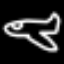
Label: airplane